九年级 · 解析几何
二次函数 $y=(x+m)^{2}+n$ 的图像如图所示, 则点 $(m, n)$ 所在的象限是 ( )

  (第 9 题)

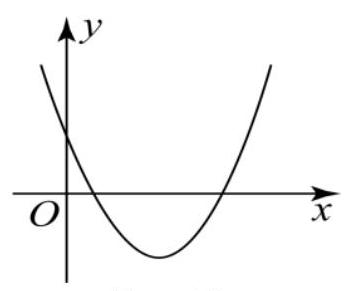
A. 第一象限
  B. 第二象限
  C. 第三象限
  D. 第四象限

答案: C
解析: 根据函数解析式得出顶点为 $(-m, n)$, 根据图像可得 $-m>0, n<0$, 即可得出 $m<0$,则点 $(m, n)$ 所在的象限即可判定.

【详解】解： $\because$ 二次函数 $y=(x+m)^{2}+n$,

$\therefore$ 顶点为 $(-m, n)$,
由函数图像可知, 抛物线的顶点在第四象限,

$\therefore-m>0, n<0$,

$\therefore m<0$,

$\therefore$ 点 $(m, n)$ 在第三象限.

故选: C.

【点睛】本题考查了二次函数的图像与系数的关系，二次函数的性质，先分析信息，再进行判断是解题的关键.